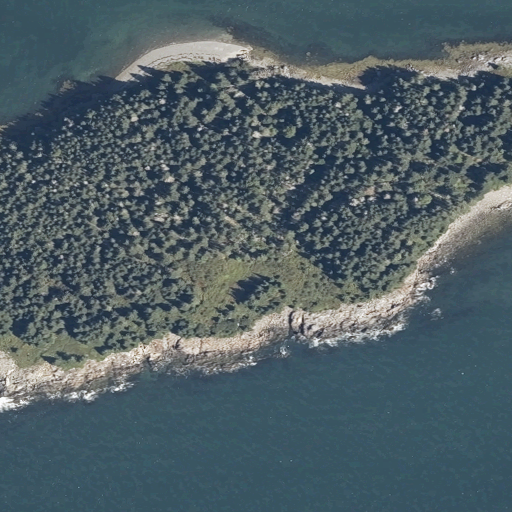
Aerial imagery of island in Maine named Tibbett Island containing open water, evergreen forest, herbaceous wetlands, grassland, and barren land